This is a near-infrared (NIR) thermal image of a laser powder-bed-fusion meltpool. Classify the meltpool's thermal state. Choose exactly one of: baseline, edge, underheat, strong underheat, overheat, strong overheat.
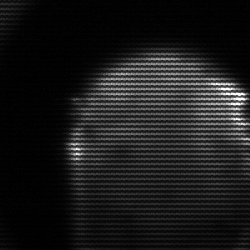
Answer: edge